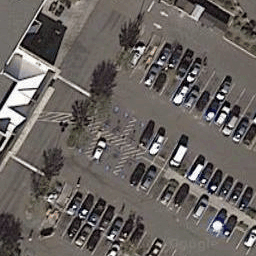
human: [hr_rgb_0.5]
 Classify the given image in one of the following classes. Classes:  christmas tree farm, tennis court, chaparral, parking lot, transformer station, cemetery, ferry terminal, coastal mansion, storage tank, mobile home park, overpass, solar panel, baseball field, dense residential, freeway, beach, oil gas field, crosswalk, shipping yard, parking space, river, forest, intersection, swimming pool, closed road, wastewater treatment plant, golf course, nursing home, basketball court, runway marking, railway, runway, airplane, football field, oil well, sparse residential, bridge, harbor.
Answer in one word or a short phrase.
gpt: parking lot